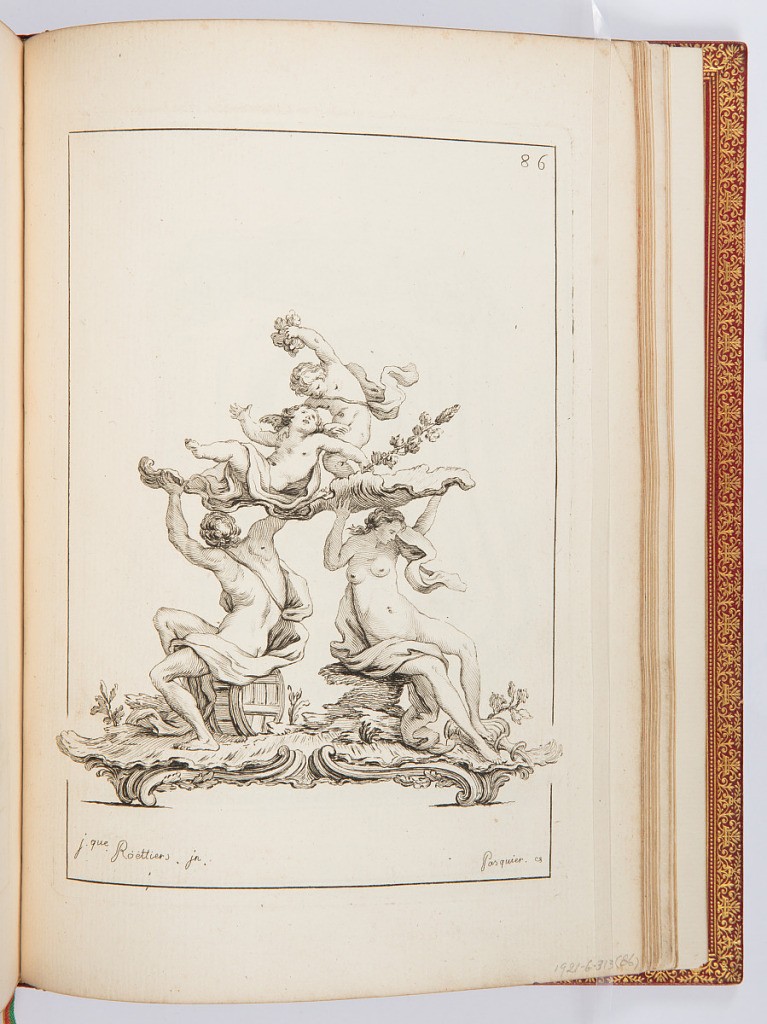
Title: Surtout
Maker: Jacques III Roëttiers, French, 1707 – 1784
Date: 1748
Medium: Etching on laid paper
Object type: Print
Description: Design for a centerpiece with two loosely draped female figures holding aloft putti on a shell. The base of the surtout is elevated on scroll feet. The plate is signed and numbered.